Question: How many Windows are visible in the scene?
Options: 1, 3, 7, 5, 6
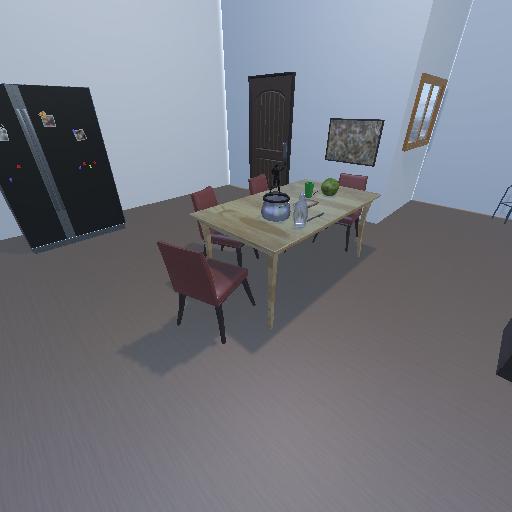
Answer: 1